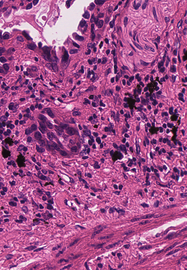
Tumor epithelial tissue: yes
Tumor-associated stroma tissue: yes
Normal tissue: no